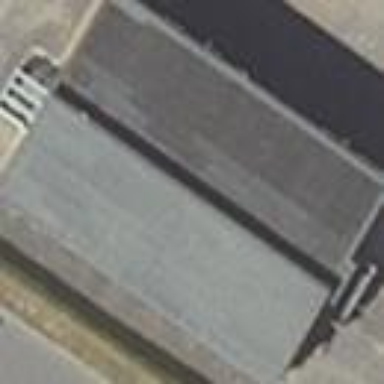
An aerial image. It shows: Building housing car repair shop.